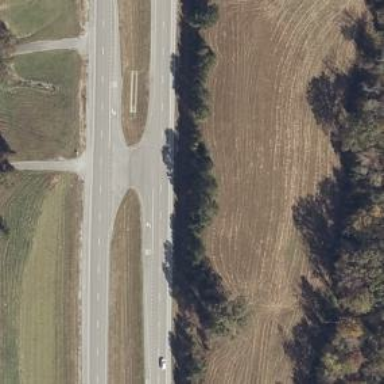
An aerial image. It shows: Trunk route with asphalt surface.